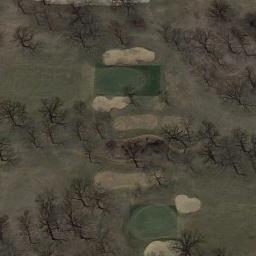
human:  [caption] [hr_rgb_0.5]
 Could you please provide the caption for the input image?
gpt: The golf course has two putting greens, Some fairways, Bare barrier trees and sandpits .

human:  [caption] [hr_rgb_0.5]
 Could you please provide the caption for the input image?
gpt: There are a few bunkers and many withered trees on a large lawn on the golf course .

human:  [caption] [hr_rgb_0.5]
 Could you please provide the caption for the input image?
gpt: Many trees are near the golf course .

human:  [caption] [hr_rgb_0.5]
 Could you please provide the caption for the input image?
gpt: There are six bunkers scattered along the road .

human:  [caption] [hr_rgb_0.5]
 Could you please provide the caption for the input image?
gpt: There are some bunkers and many withered trees on the golf course .